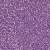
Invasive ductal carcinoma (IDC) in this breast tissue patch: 1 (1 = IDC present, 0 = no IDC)